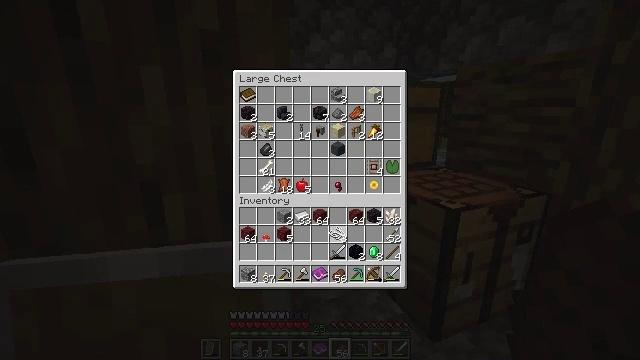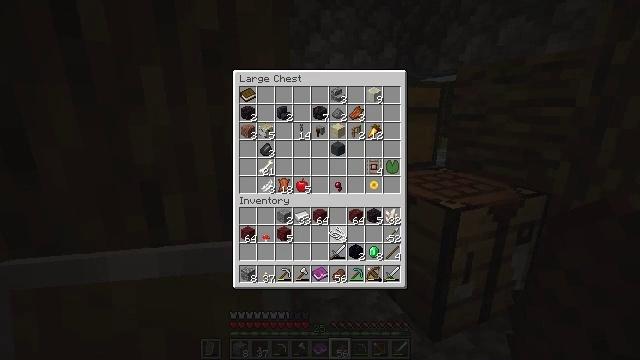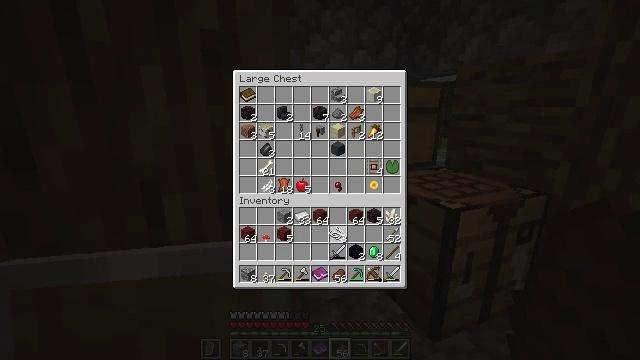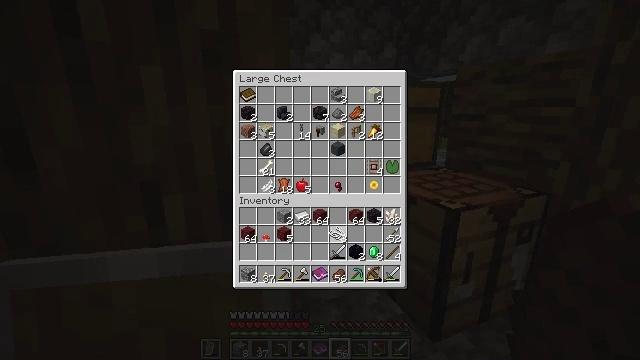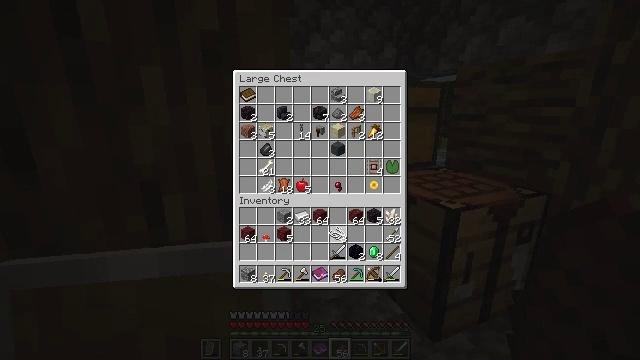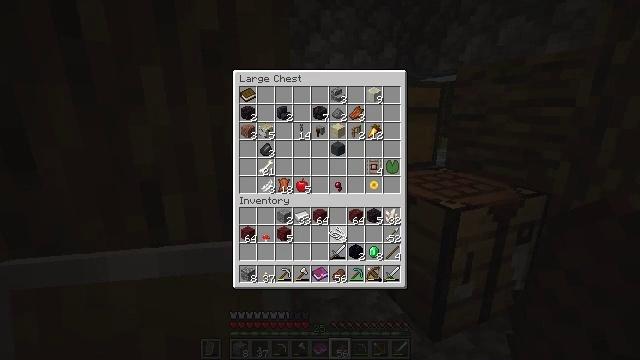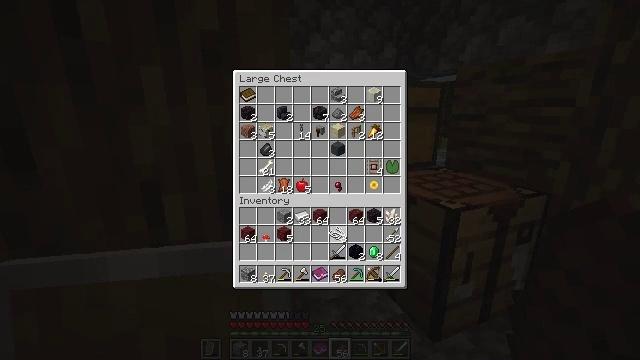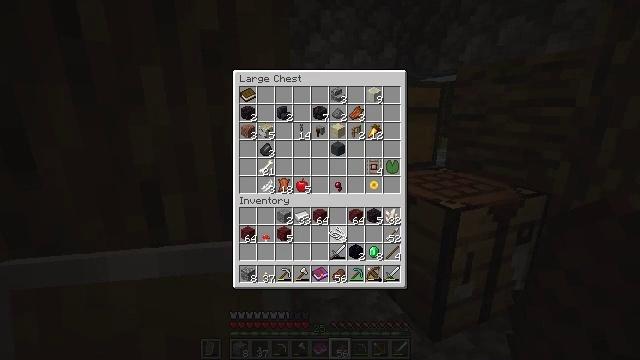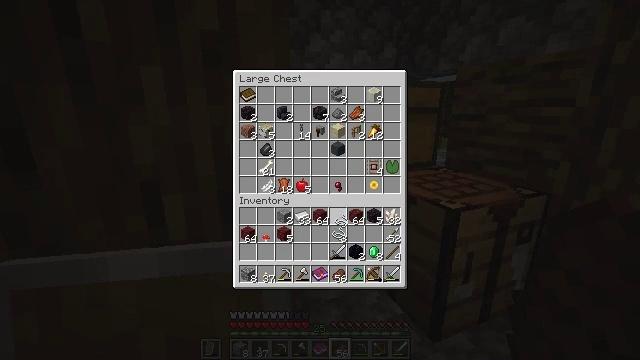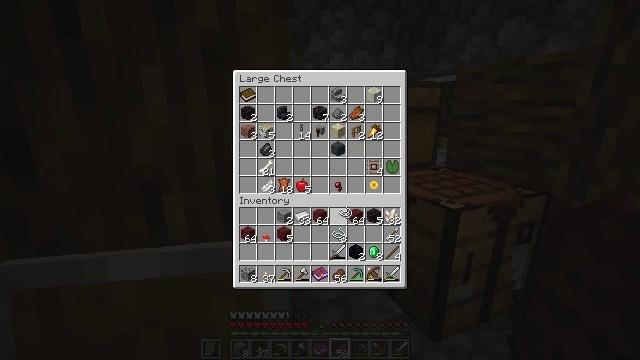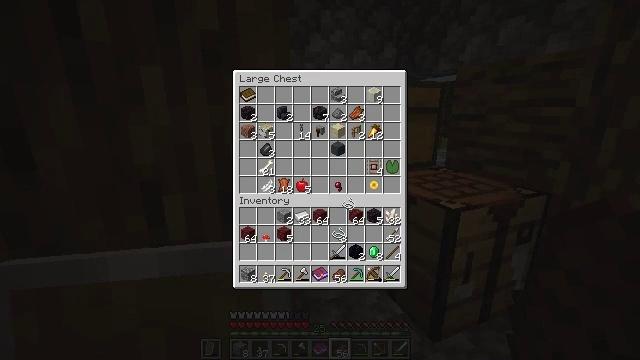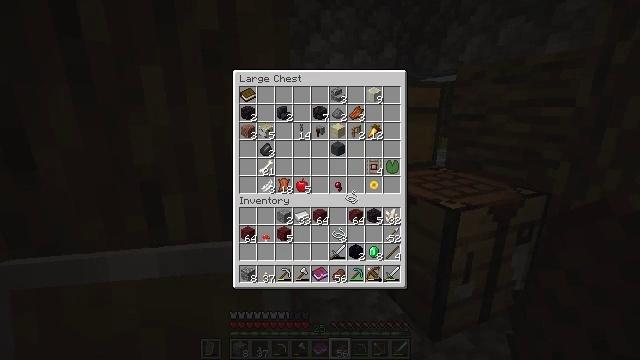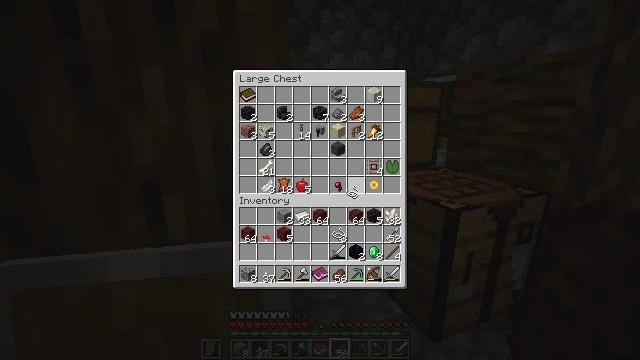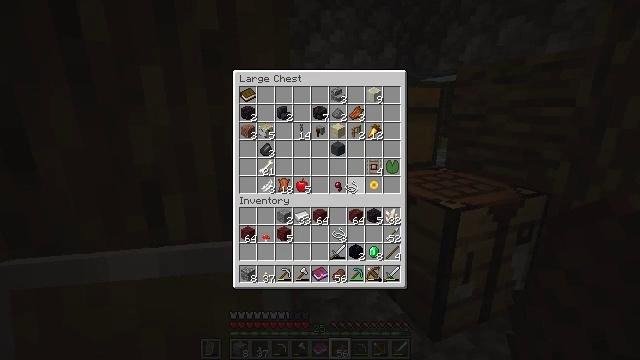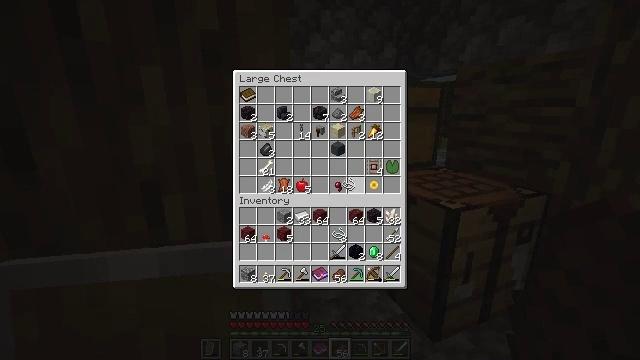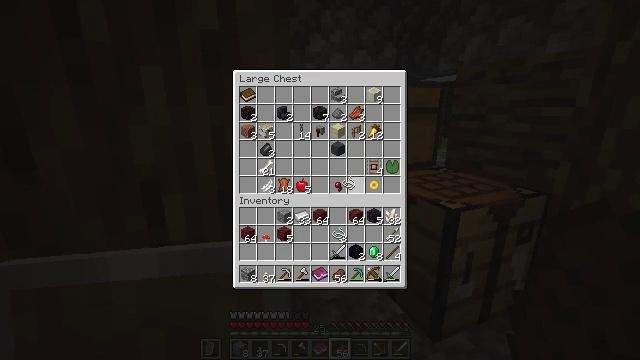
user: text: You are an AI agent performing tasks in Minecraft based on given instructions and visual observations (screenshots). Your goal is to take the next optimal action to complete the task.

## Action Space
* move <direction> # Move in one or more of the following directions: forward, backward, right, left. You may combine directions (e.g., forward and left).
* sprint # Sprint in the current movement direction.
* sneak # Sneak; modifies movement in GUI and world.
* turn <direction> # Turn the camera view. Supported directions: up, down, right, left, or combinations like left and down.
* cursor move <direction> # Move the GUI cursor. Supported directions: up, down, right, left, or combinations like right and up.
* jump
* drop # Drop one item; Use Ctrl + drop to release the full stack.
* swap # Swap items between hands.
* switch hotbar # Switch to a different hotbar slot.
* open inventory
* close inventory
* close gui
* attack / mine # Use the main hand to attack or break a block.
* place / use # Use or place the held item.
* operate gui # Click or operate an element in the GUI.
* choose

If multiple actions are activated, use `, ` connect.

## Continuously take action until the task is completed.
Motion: motion action
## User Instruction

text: Open the crafting table and make a bow.
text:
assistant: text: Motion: no_op
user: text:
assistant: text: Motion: no_op
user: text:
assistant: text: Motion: no_op
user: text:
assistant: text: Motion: no_op
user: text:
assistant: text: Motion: no_op
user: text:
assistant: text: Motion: no_op
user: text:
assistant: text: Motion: no_op
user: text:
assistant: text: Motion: turn up
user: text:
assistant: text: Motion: turn up
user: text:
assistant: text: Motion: turn up
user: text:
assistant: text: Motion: turn up
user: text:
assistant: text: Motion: no_op
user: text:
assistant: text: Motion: no_op
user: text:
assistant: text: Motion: no_op
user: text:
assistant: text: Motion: no_op
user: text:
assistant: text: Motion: no_op
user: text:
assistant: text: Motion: no_op
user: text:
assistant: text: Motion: attack / mine
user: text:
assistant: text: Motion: attack / mine
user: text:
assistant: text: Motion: no_op
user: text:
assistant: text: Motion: no_op
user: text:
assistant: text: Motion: no_op
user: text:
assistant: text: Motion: close inventory
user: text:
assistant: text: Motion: close inventory
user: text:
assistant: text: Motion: turn left and down, close inventory
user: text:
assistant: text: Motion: turn left and down
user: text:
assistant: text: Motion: move left, turn left and down
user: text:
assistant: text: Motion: move left, turn left
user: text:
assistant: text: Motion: move forward and move left
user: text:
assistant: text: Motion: move forward and move left